Field crop: tomato
Growth stage: 2
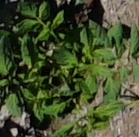
Species: tomato